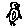
Label: bird